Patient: sex M, age 68
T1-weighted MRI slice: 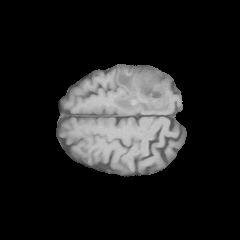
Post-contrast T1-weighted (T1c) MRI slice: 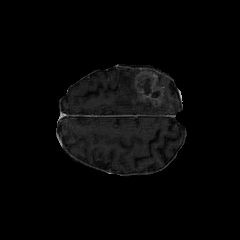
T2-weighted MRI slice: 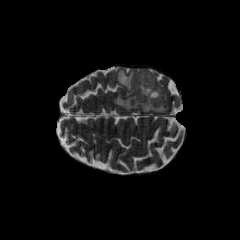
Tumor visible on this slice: yes
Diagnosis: Glioblastoma, IDH-wildtype
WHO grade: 4